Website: home-depot
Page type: customer-info-address
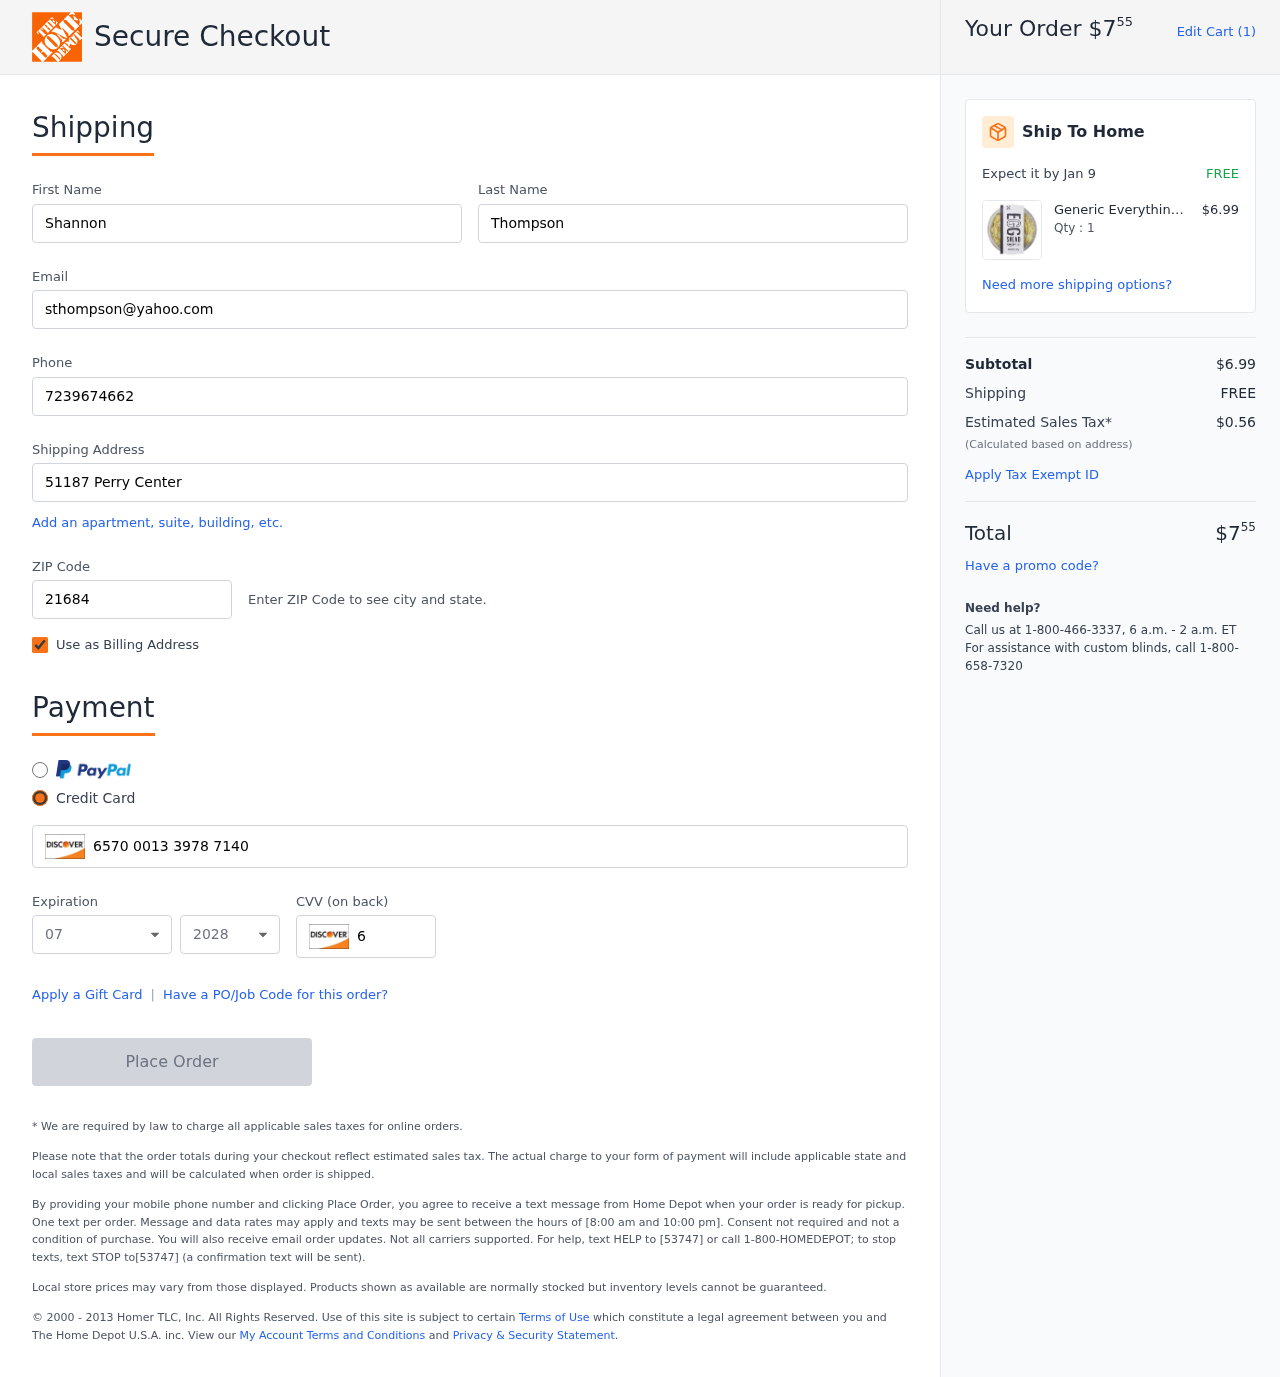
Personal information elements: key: PII_CARD_CVV
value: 641
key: PII_CARD_EXPIRY_MONTH
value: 07
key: PII_CARD_EXPIRY_YEAR
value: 28
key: PII_CARD_NUMBER
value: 6570 0013 3978 7140
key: PII_EMAIL
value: sthompson@yahoo.com
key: PII_FIRSTNAME
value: Shannon
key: PII_LASTNAME
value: Thompson
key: PII_PHONE
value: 7239674662
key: PII_POSTCODE
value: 21684
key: PII_STREET
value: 51187 Perry Center
Product elements: key: PRODUCT1_BRAND
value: Generic
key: PRODUCT1_NAME
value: Everything Spice Egg Salad, 6.67 oz
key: PRODUCT1_PRICE
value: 6.99
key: PRODUCT1_QUANTITY
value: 1
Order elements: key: ORDER_TOTAL
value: $755
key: ORDER_NUM_ITEMS
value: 1
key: ORDER_DELIVERY_DATE
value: Jan 9
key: ORDER_SUBTOTAL
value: $6.99
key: ORDER_SHIPPING_COST
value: FREE
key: ORDER_TAX
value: $0.56